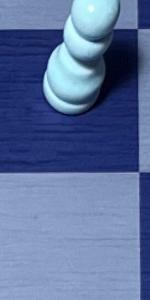
Label: Empty